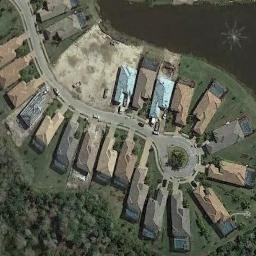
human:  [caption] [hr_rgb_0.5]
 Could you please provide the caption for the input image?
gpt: In the island-like settlements surrounded by lakes, There are many roads and densely arranged houses of different sizes and shapes, As well as trees and large lawns .

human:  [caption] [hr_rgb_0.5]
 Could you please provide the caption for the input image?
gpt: The dense residential is on the grass next to the water .

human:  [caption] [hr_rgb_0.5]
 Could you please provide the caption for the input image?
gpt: Most of the houses in the residential area are red .

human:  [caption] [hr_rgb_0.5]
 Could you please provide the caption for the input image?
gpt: A dense residential area with lots of houses arranged neatly is between the lake and the forest .

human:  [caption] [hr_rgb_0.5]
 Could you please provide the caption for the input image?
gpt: There are many brown buildings beside the lake on dense residential area .